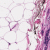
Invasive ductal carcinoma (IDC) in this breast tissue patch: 0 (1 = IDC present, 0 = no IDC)